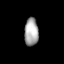
Tissue: lung
Cell type: Fibroblasts
Senescence score: 0.6093
Nuclear area (px): 384
Mean DAPI intensity: 166.557